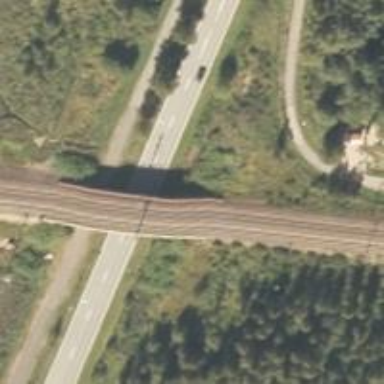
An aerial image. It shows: Bridge with electrified continuous railway track and contact line.